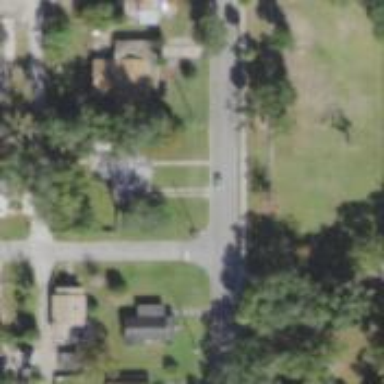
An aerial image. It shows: Residential road with sidewalk on the left.